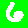
Digit: 6